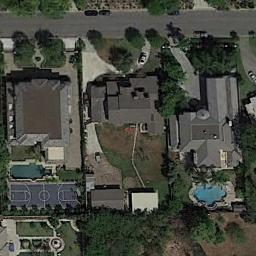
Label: basketball_court